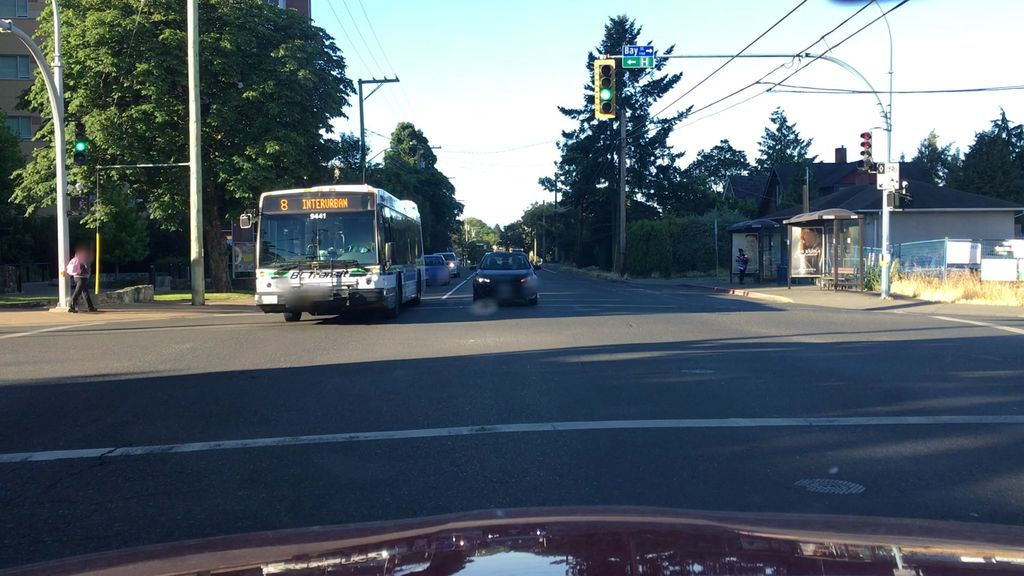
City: victoria